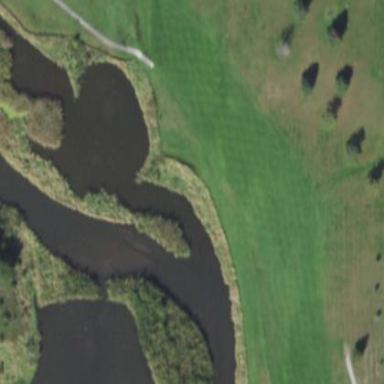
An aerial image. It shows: Grassy area designated as golf fairway.